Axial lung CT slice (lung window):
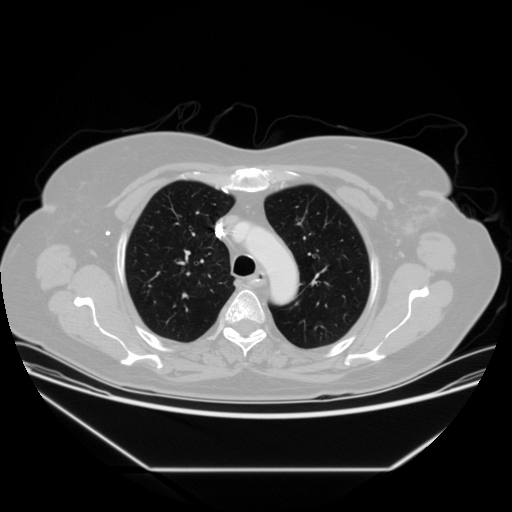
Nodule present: no